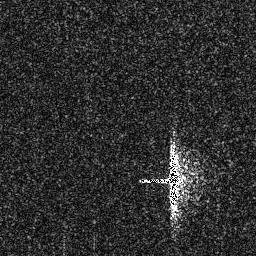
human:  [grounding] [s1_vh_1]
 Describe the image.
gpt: In the satellite image, there is  <ref>1 large ship </ref> <box>[[52, 56, 71, 80, 0]]</box> located at center.